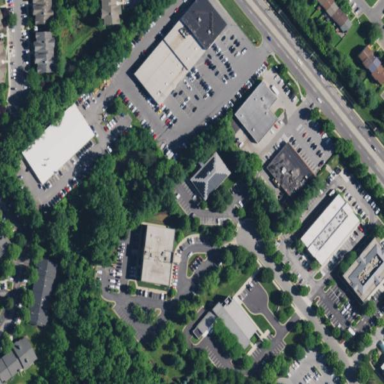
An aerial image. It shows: Commercial area.